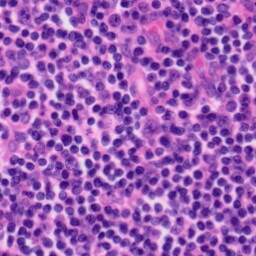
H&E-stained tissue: Tonsil